Question: I'm trying to change the order and span of three columns using Bootstrap, depending on the device.
I'm going for this:

But I keep ending up with missing divs, and empty space where my awesome should be. Here is my best attempt, but something is obviously wrong:
'''
<div class="row">
<div class="col-xs-12 col-sm-4" style="background:blue; color:white;">
Logo
</div>
<div class="col-xs-12 col-sm-push-8" style="background:red; color:white">
Photo
</div>
<div class="col-xs-12 col-sm-pull-12" style="background:green; color:white">
Nav
</div>
</div>
'''
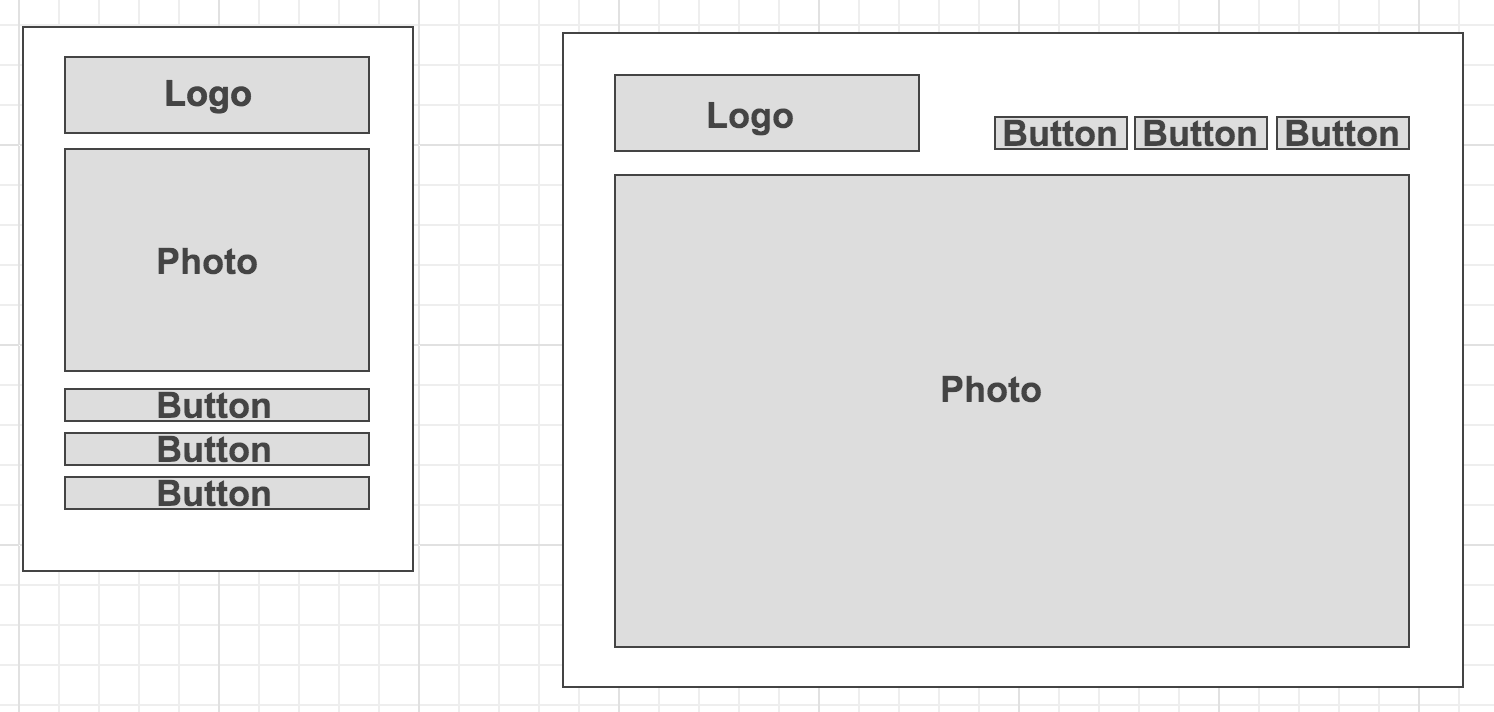
Answer: If you want to achieve <URL> the only way i know in this moment is without push/pull method.
<URL> is my code:
'''
<div class="col-sm-4" style="background:blue; color:white;">Logo</div>
<div class="col-sm-12 visible-xs" style="background:red; color:white;">Photo</div>
<div class="col-sm-8" style="background:green; color:white;">Nav</div>
<div class="hidden-xs" style="background:red; color:white;">Photo</div>
'''